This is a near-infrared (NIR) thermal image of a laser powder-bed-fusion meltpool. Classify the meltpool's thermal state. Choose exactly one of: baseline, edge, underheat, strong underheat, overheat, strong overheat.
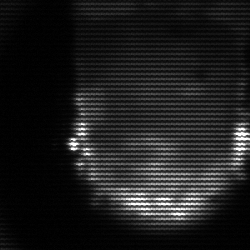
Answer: baseline